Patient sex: M
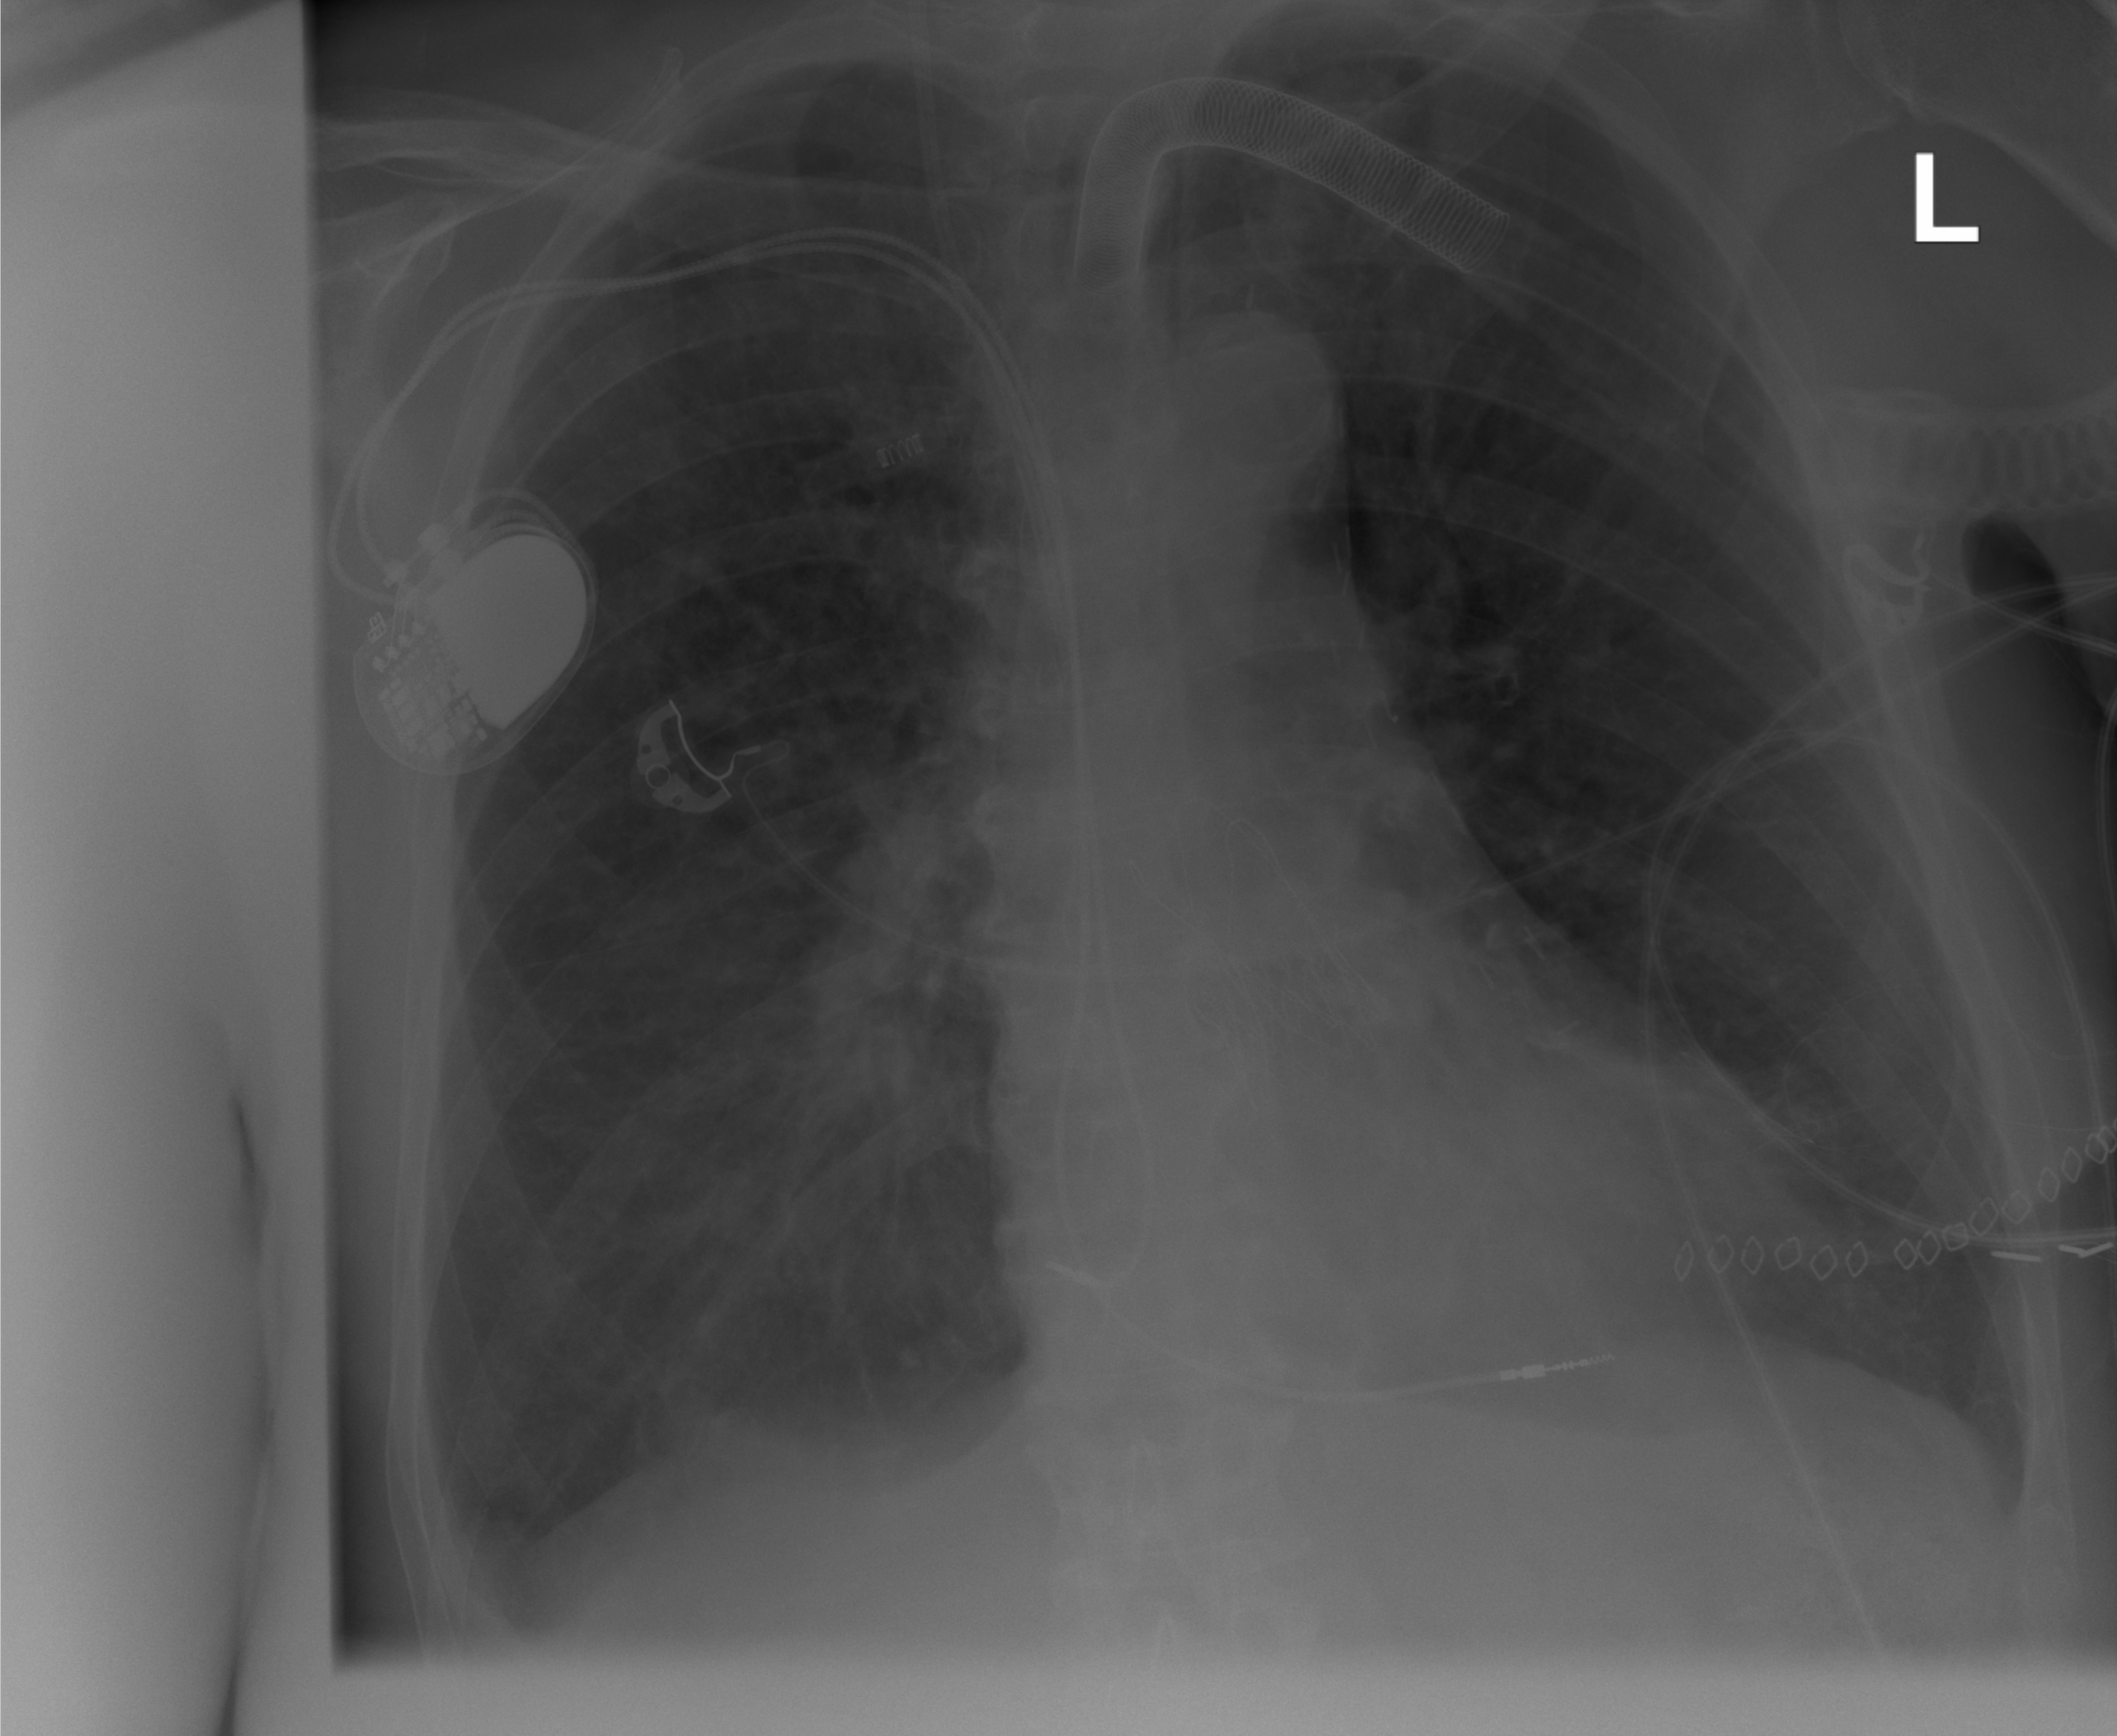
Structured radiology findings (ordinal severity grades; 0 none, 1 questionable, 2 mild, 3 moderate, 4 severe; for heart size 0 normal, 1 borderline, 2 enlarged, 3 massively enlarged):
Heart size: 0
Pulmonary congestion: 0
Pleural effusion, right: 2
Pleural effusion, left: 0
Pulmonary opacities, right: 0
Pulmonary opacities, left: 0
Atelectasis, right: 0
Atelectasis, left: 0